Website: apple
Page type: billing-address
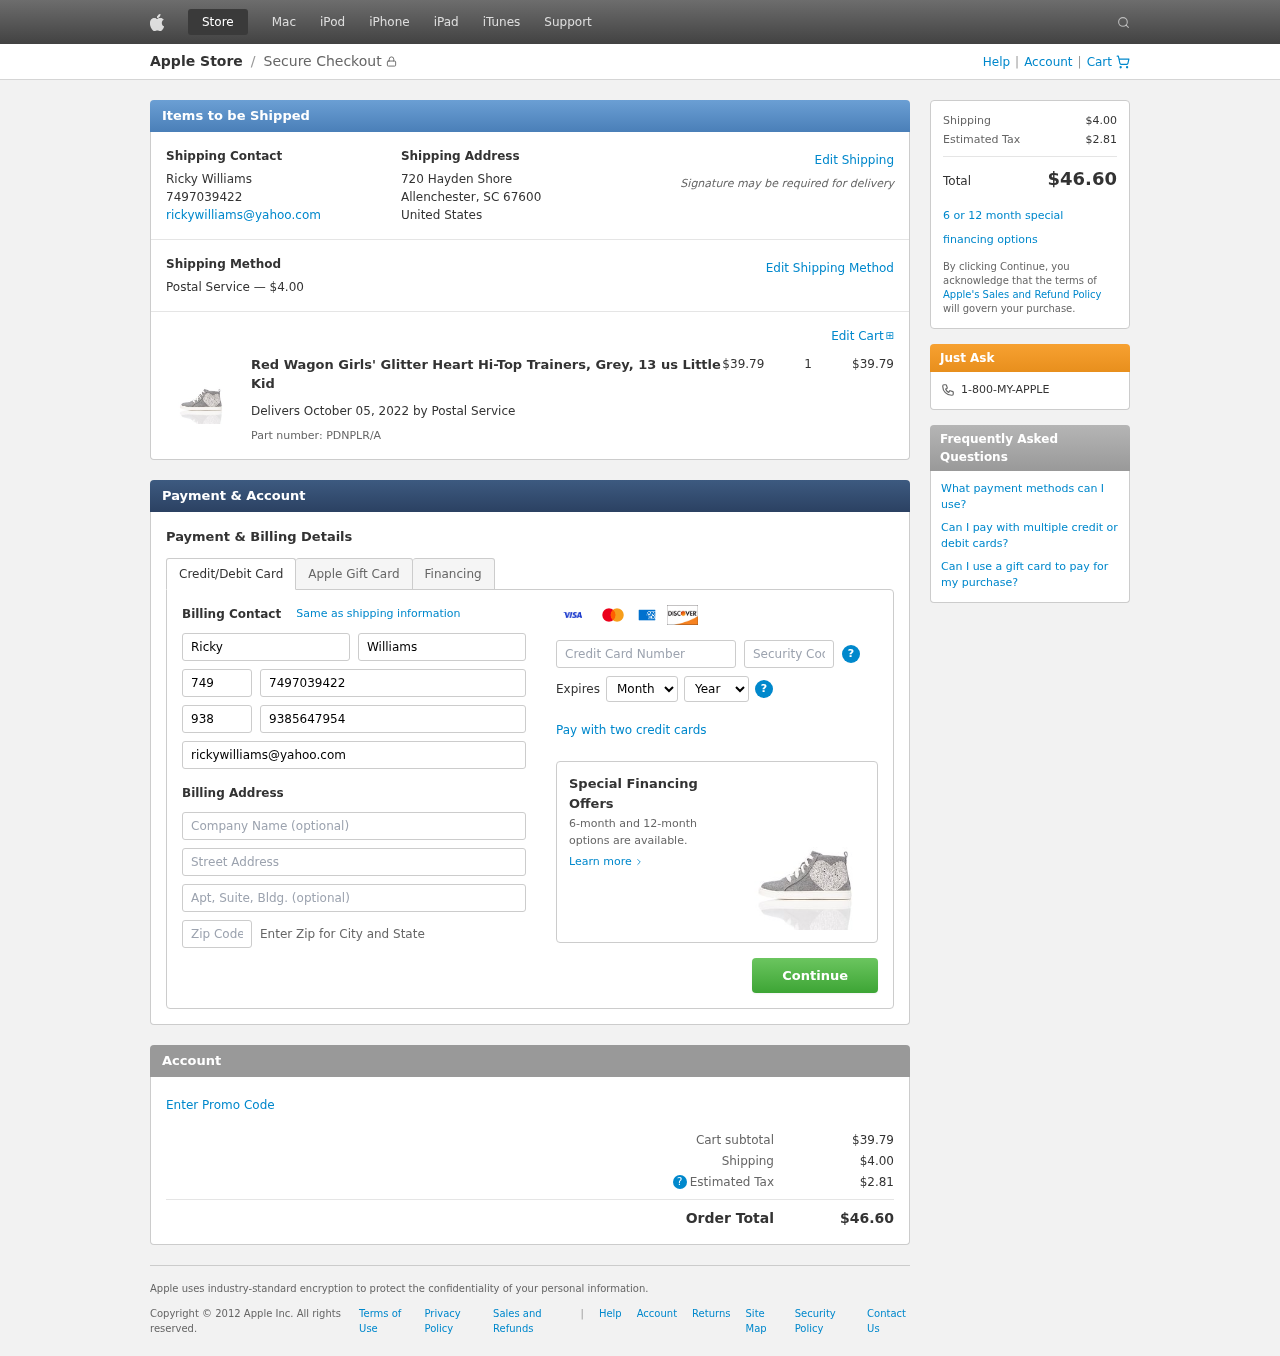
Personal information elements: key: PII_CARD_CVV
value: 525
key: PII_CARD_EXPIRY_MONTH
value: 08
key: PII_CARD_EXPIRY_YEAR
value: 27
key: PII_CARD_NUMBER
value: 2718 4549 8711 3675
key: PII_CITY_STATE_ZIP
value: Allenchester, SC 67600
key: PII_COUNTRY
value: United States
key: PII_EMAIL
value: rickywilliams@yahoo.com
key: PII_FIRSTNAME
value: Ricky
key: PII_FULLNAME
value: Ricky Williams
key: PII_LASTNAME
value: Williams
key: PII_PHONE
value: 7497039422
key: PII_PHONE_ALT
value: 9385647954
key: PII_PHONE_ALT_AREA
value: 938
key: PII_PHONE_AREA
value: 749
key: PII_STREET
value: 720 Hayden Shore
Product elements: key: PRODUCT1_NAME
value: Red Wagon Girls' Glitter Heart Hi-Top Trainers, Grey, 13 us Little Kid
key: PRODUCT1_PRICE
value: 39.79
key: PRODUCT1_QUANTITY
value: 1
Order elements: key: ORDER_SHIPPING_COST
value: $4.00
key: ORDER_SUBTOTAL
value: $39.79
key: ORDER_DELIVERY_DATE
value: October 05, 2022
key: ORDER_PART_NUMBER
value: PDNPLR/A
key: ORDER_TAX
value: $2.81
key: ORDER_TOTAL
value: $46.60